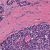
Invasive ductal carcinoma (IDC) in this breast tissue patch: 0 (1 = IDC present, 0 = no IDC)